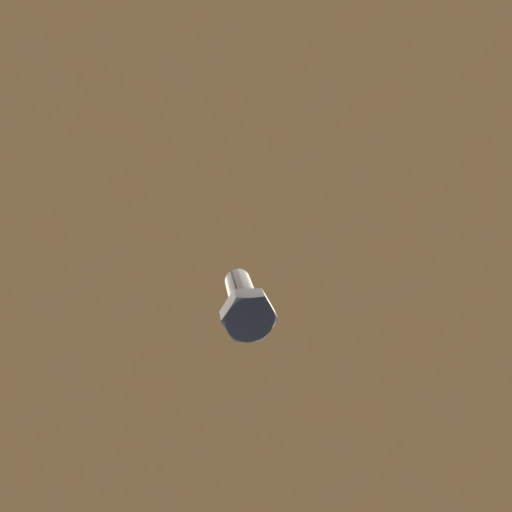
Label: bolt